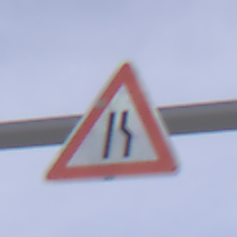
Verkehrszeichen: EinseitigVerengteFahrbahnRechts
Umgebung: Outdoor, Nature
Tageszeit: MorningAfternoon
Wetter: PartlyCloudy
Licht: Natural
Jahreszeit: NotSpecified
Kontrast: HighContrast